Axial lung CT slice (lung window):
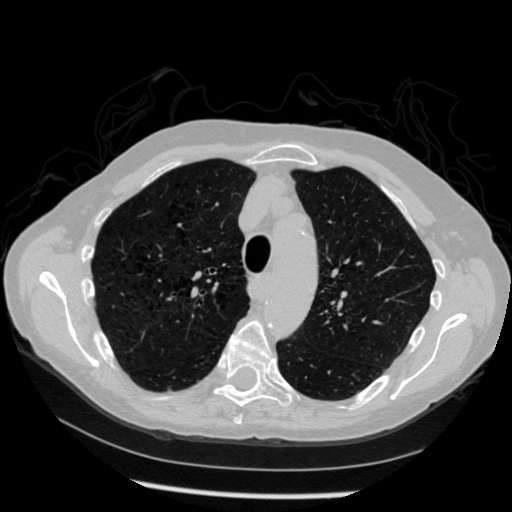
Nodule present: no